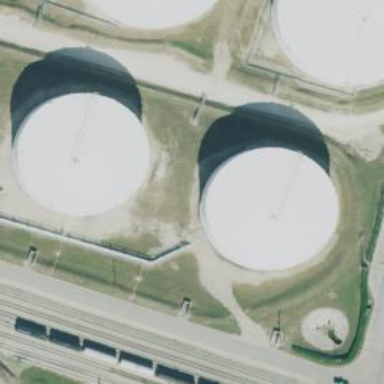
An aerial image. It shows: Storage tank which is man-made.